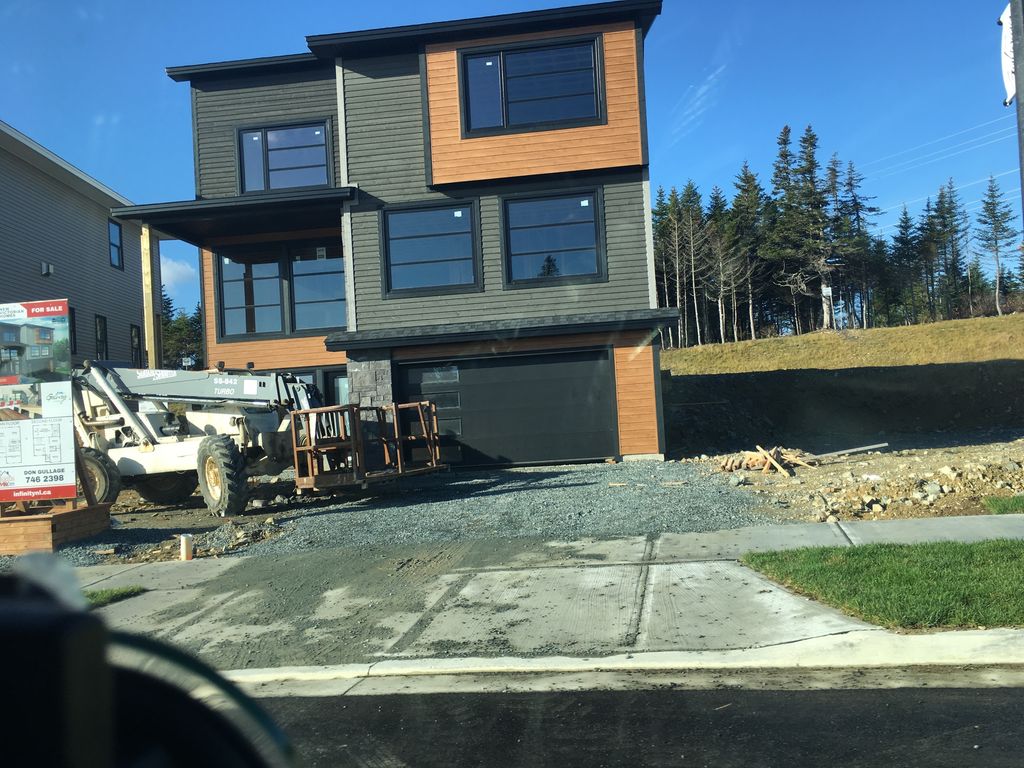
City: st_johns